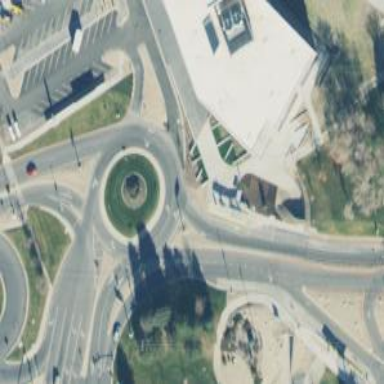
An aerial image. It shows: Tertiary road with asphalt surface leading to roundabout.